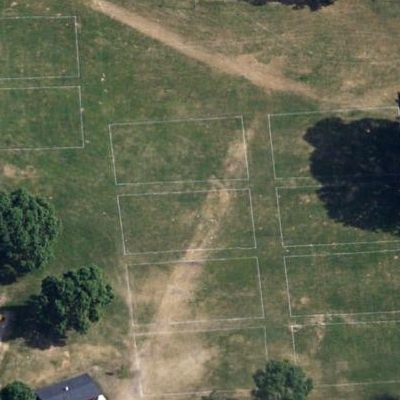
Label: aGrass